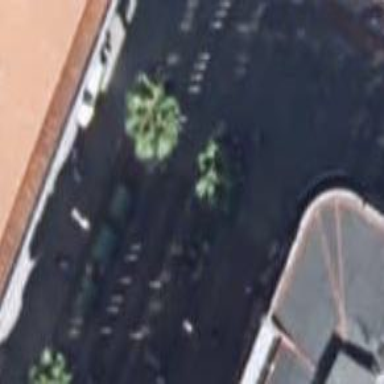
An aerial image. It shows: Bicycle parking area with stands.